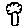
Label: tree